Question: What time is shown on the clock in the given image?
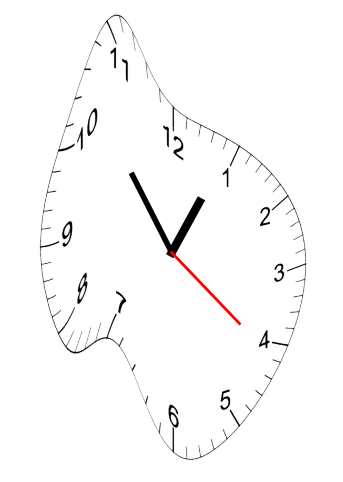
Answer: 12:53:21